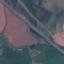
Land use / land cover: Highway